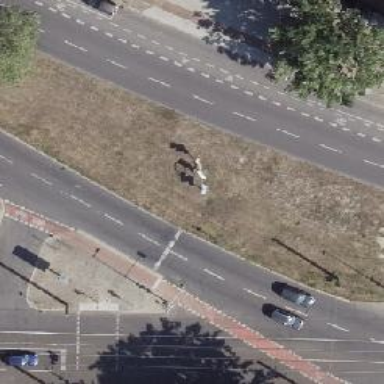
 and parallel parking lane markings are present."